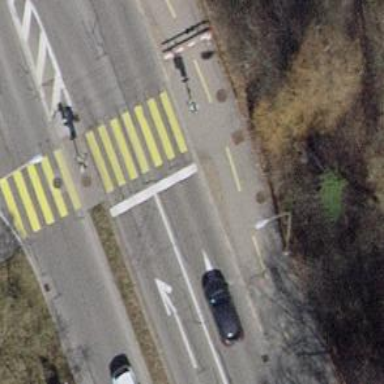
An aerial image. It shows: Road with traffic signals.